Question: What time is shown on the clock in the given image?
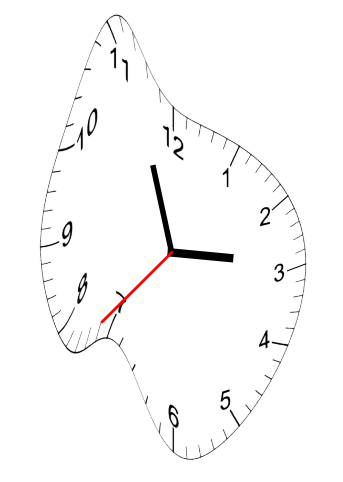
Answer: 02:56:37